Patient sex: M
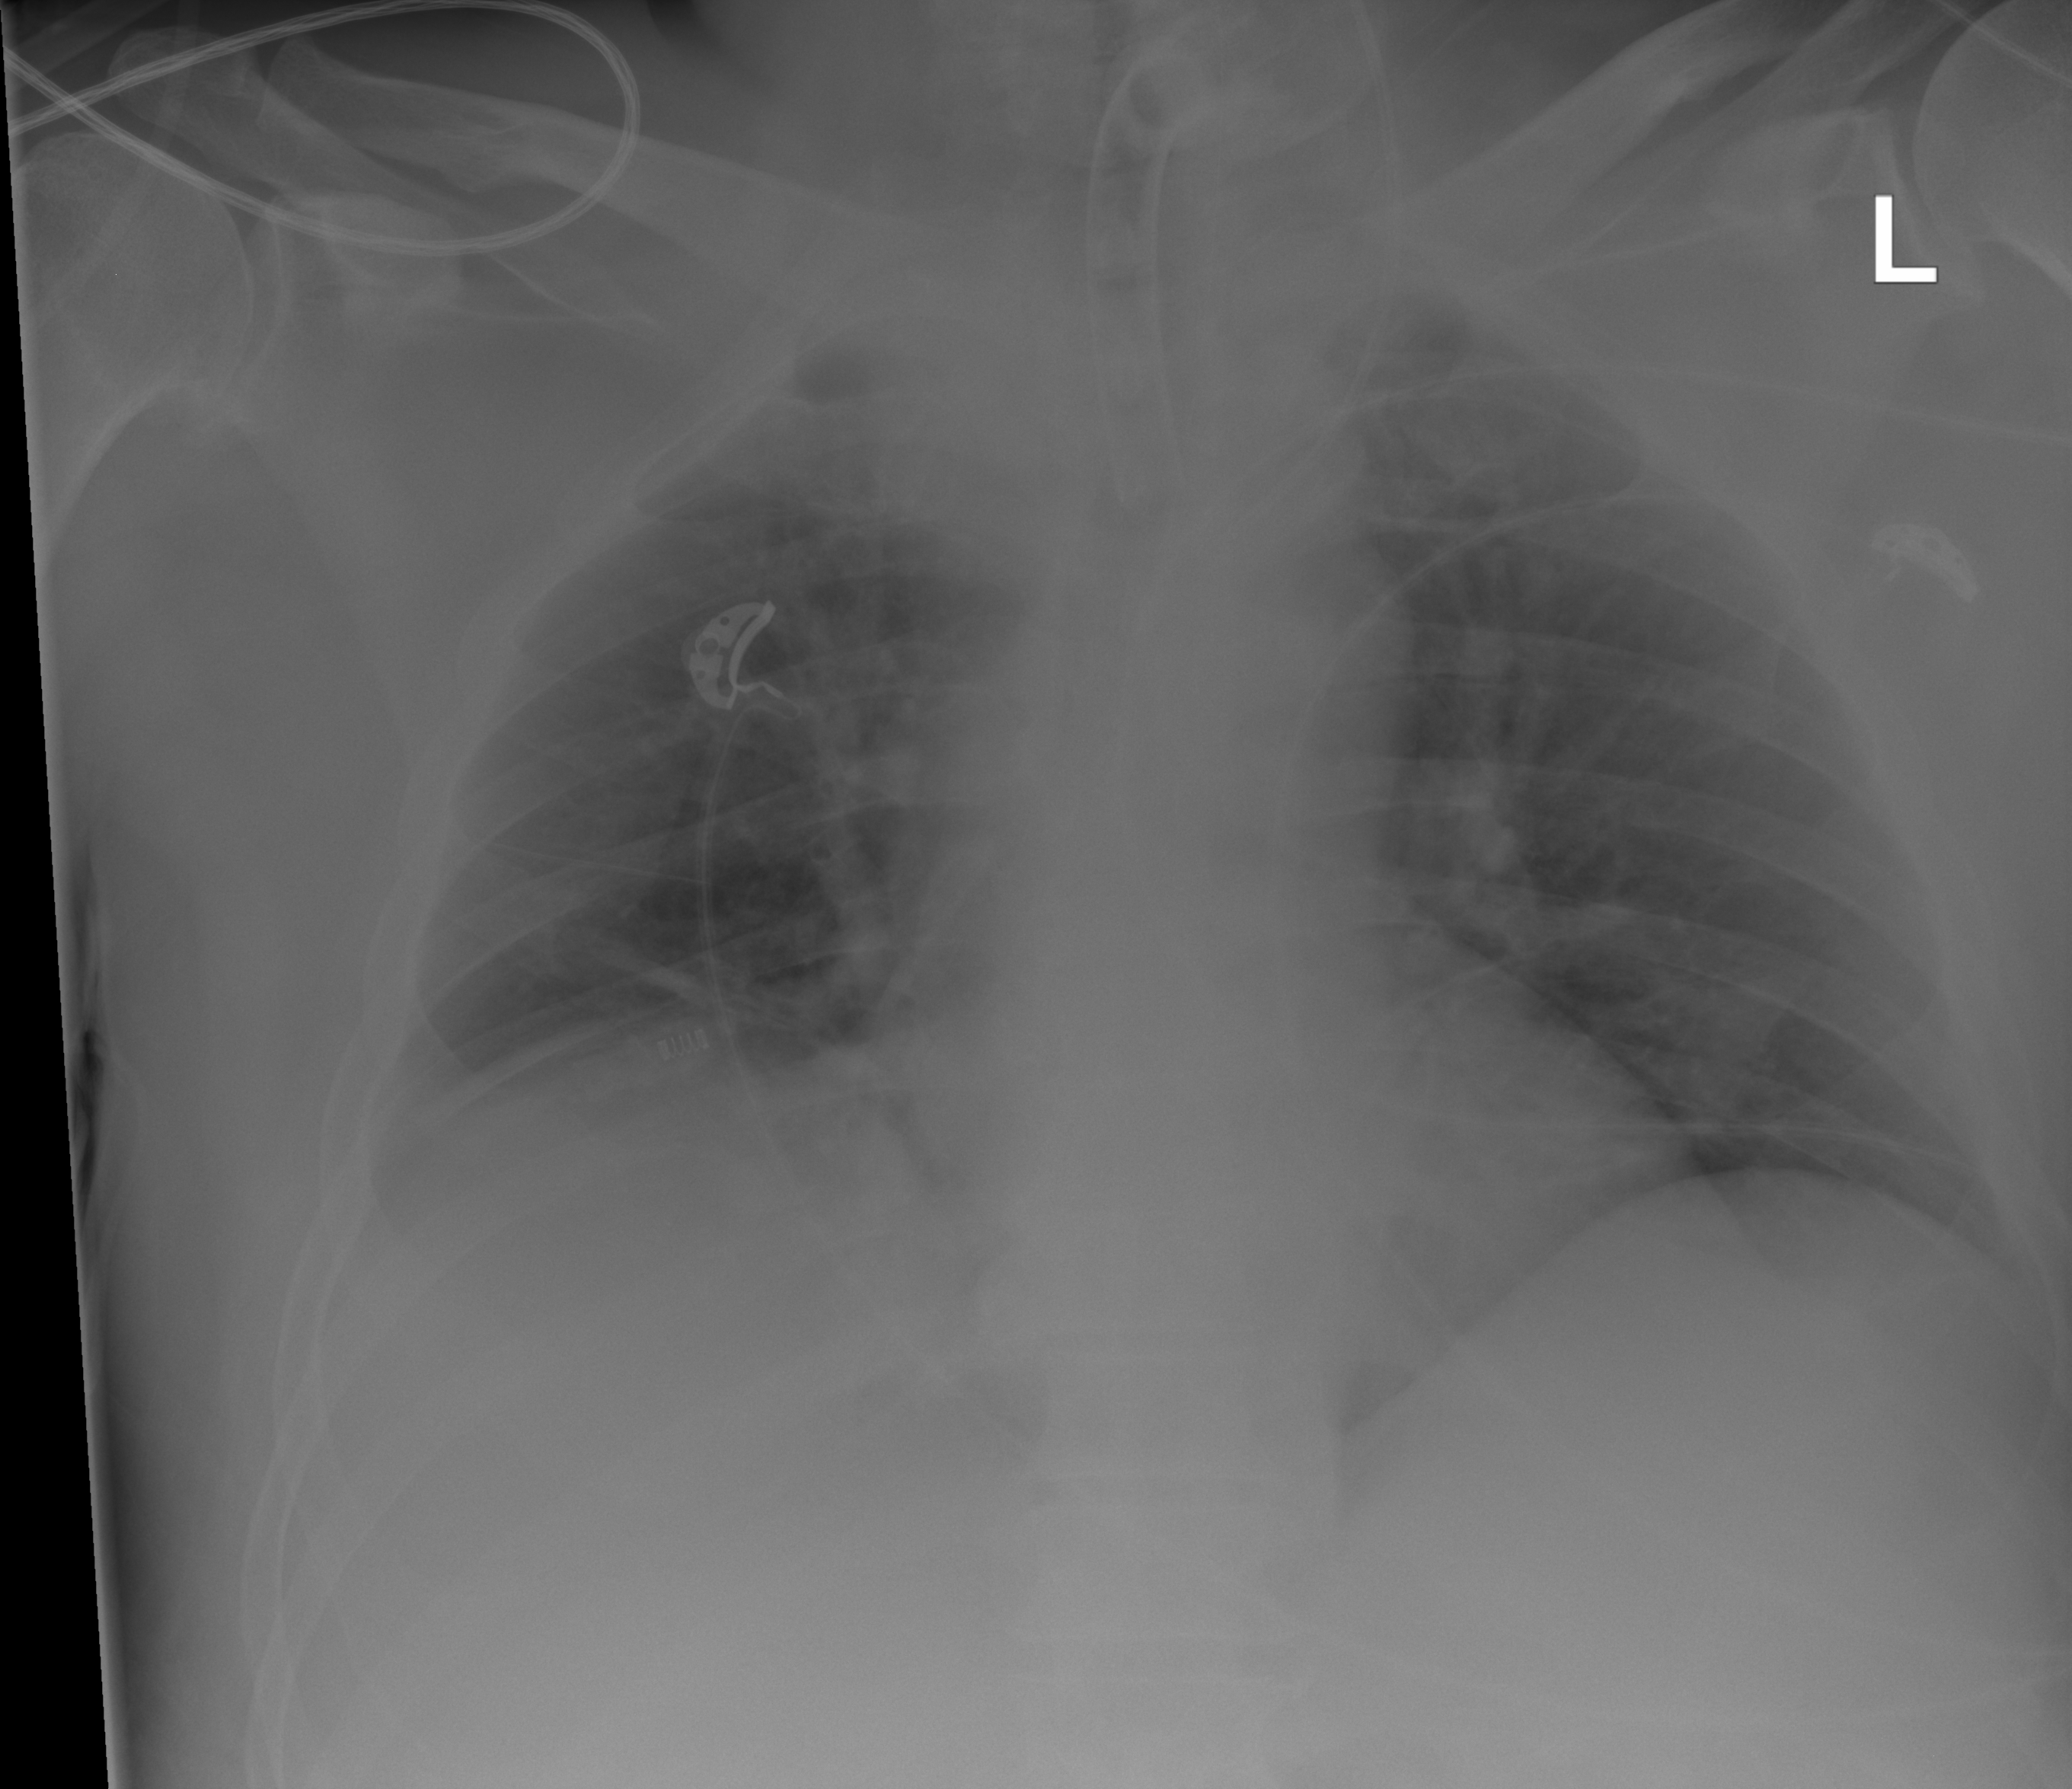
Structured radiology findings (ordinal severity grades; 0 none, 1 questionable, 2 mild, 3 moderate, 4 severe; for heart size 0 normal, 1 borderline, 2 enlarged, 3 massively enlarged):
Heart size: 2
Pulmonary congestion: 2
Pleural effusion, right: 1
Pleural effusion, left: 1
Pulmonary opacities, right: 2
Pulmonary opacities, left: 2
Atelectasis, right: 2
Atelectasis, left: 2